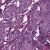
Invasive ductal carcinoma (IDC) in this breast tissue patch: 1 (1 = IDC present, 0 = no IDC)